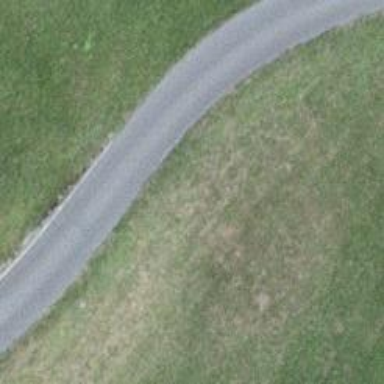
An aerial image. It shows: Unclassified paved road.